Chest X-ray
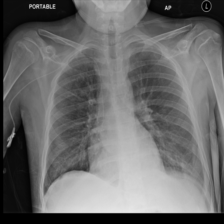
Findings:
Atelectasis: negative
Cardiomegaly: negative
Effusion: negative
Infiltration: positive
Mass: negative
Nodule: negative
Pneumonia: negative
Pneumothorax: negative
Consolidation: negative
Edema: negative
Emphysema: negative
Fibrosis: negative
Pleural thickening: negative
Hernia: negative